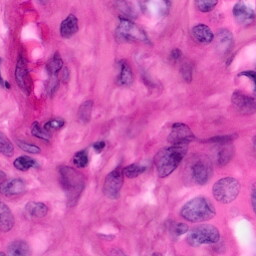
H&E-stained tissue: Pancreatic